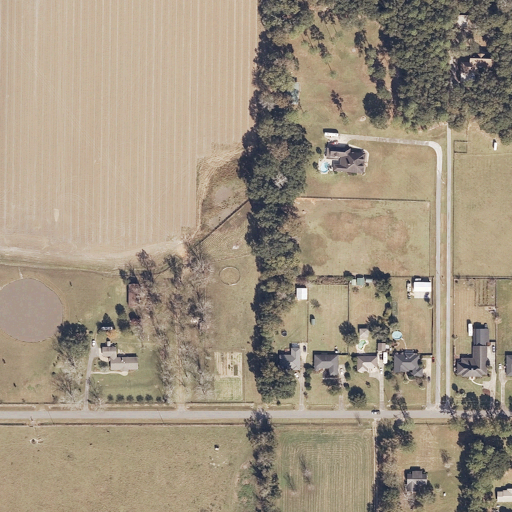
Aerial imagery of island in Alabama named Copeland Island containing pasture, cultivated crops, open development, shrub, evergreen forest, low intensity development, and medium intensity development